Field crop: maize
Growth stage: 2
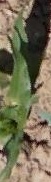
Species: maize